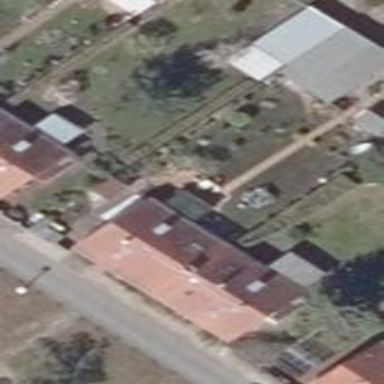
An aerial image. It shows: Gabled roof with roof tiles on terrace building. The roof orientation is along the building.